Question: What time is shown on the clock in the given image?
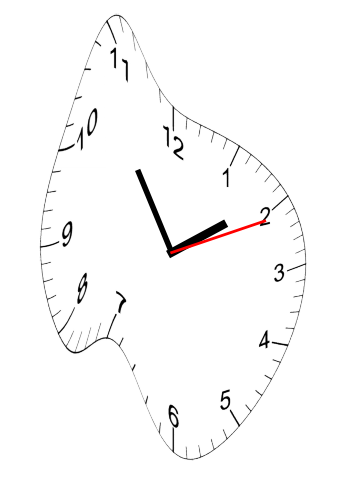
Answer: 01:54:11